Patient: sex F, age 57
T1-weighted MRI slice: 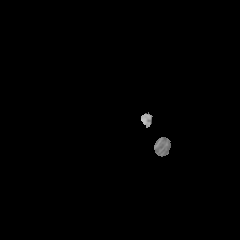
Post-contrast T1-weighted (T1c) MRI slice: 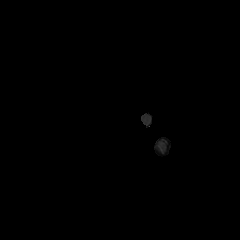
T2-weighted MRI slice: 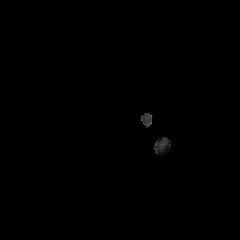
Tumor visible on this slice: no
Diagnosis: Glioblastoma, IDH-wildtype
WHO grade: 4